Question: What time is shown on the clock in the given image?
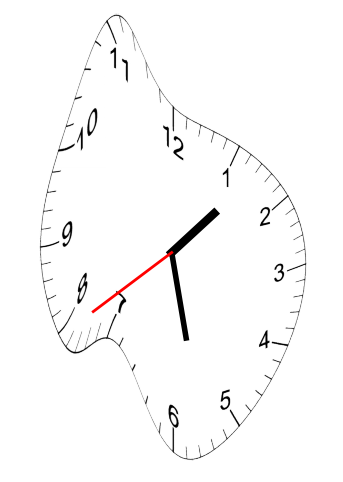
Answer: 01:27:39